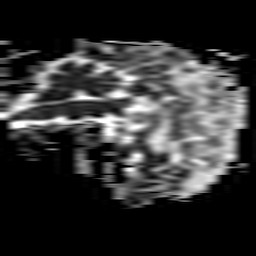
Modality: ADC
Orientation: sagittal
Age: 67
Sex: female
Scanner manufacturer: philips
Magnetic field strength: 3 T
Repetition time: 3.465 s
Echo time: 0.076 s